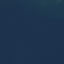
Land use / land cover class: SeaLake